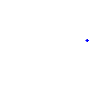
Particle: proton